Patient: sex M, age 61
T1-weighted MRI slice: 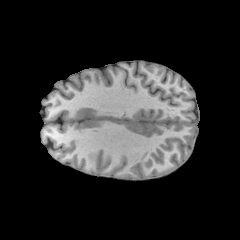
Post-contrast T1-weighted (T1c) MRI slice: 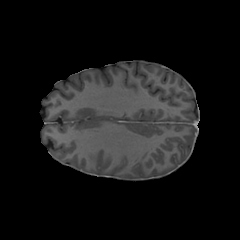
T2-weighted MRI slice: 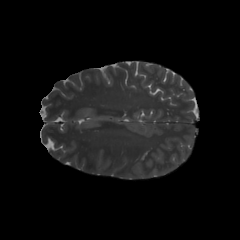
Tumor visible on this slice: no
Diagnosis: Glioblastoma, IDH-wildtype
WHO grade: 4